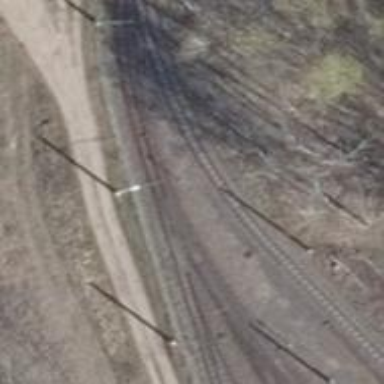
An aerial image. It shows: Railway switch.